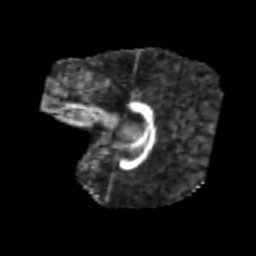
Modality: FA
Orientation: sagittal
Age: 6
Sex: male
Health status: healthy